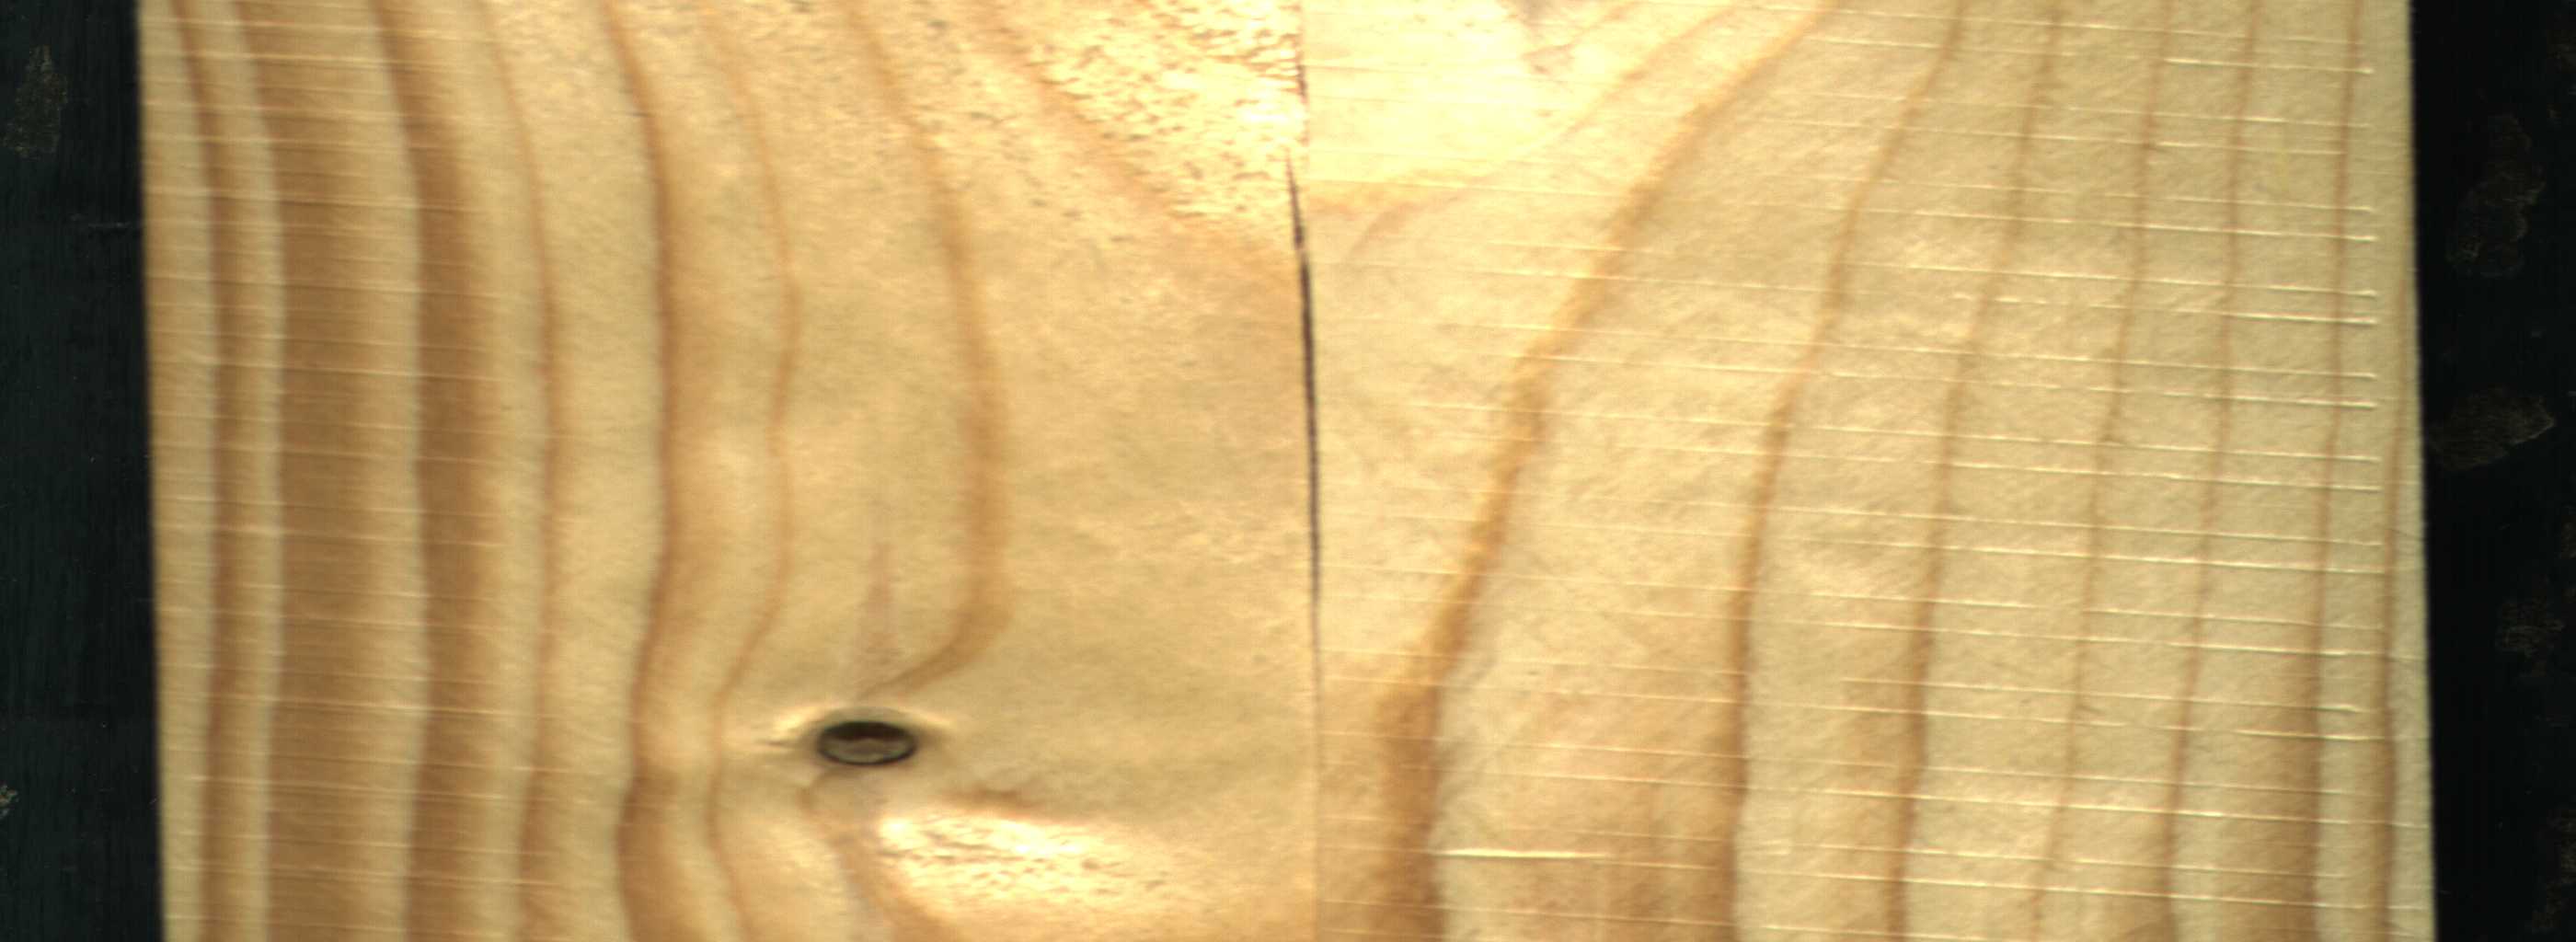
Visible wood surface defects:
Crack
Dead_Knot